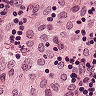
Metastatic tissue present: no